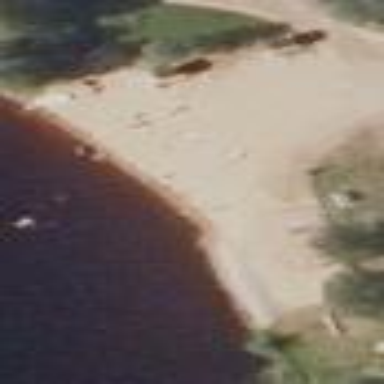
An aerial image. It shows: Sandy beach.